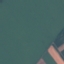
Label: AnnualCrop